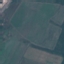
Label: Pasture